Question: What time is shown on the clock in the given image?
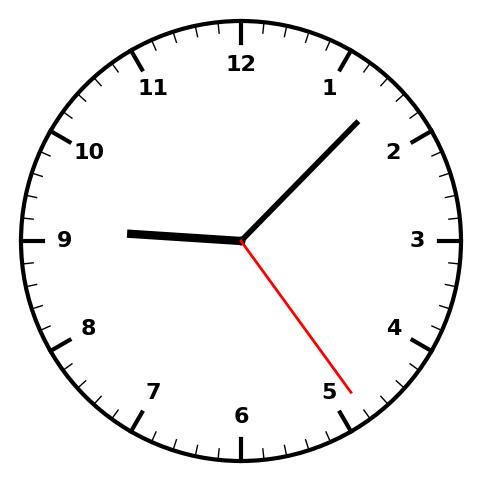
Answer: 09:07:24